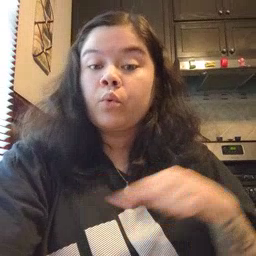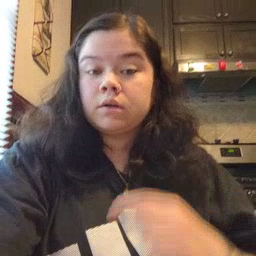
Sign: weus